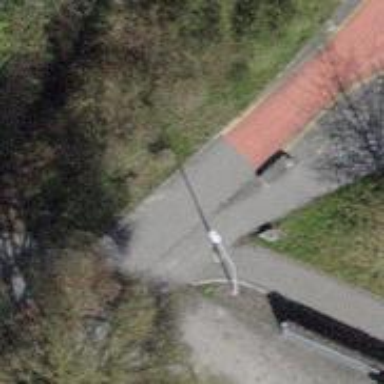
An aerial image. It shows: Bollard.